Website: lowes
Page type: billing-address
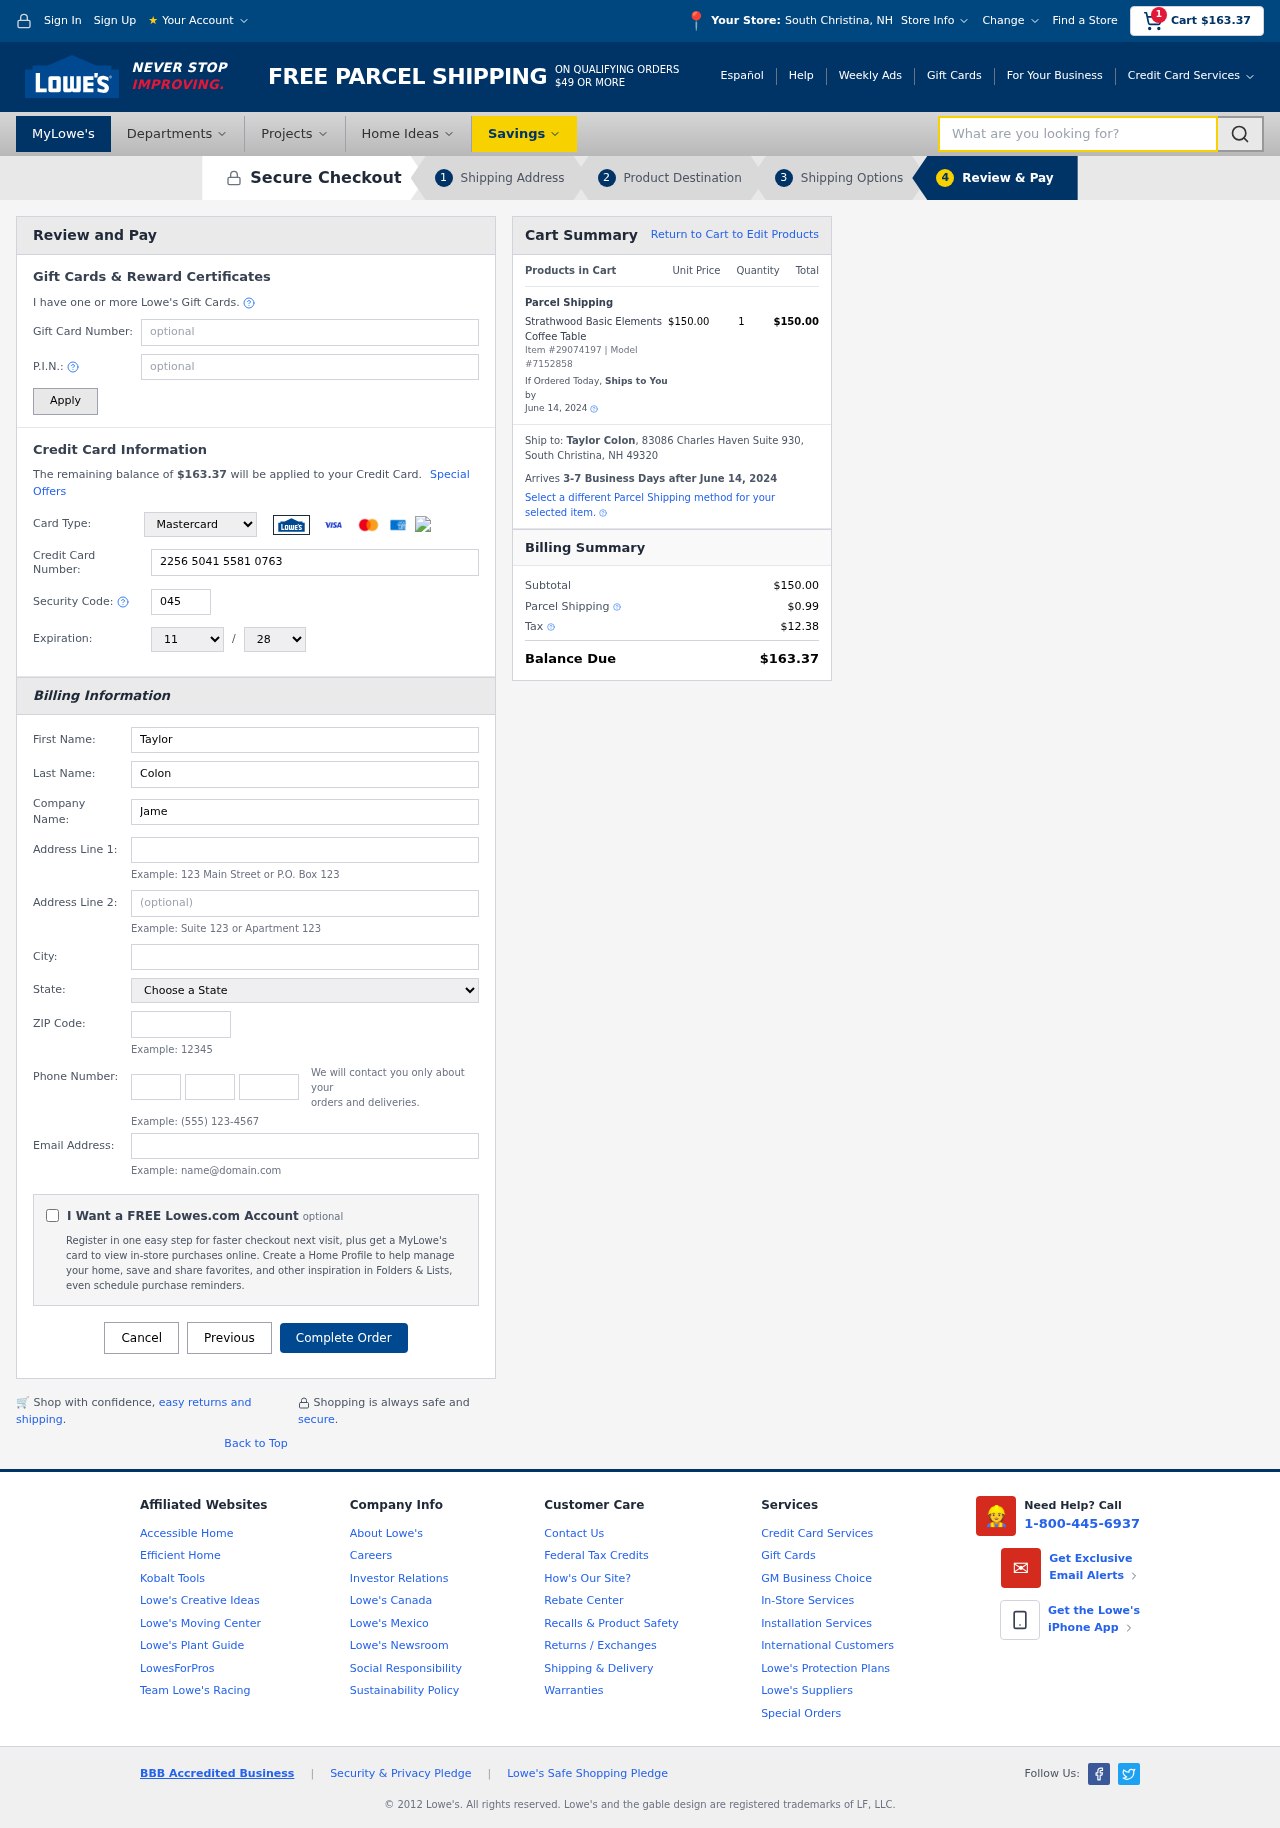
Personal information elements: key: PII_CARD_CVV
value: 045
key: PII_CARD_EXPIRY_MONTH
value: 11
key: PII_CARD_EXPIRY_YEAR
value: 28
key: PII_CARD_NUMBER
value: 2256 5041 5581 0763
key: PII_CARD_TYPE
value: Mastercard
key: PII_CITY
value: South Christina
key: PII_CITY_STATE
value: South Christina, NH
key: PII_COMPANY
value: James, Jarvis and Cook
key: PII_EMAIL
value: taylor_colon@hotmail.com
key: PII_FIRSTNAME
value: Taylor
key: PII_FULLNAME
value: Taylor Colon
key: PII_LASTNAME
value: Colon
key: PII_PHONE_AREA
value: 672
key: PII_PHONE_PREFIX
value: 983
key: PII_PHONE_SUFFIX
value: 5591
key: PII_POSTCODE
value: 49320
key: PII_STATE
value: New Hampshire
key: PII_STREET
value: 83086 Charles Haven Suite 930
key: PII_STREET2
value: Apt. 130
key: PII_CITY_STATE_ZIP
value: South Christina, NH 49320
Product elements: key: PRODUCT1_NAME
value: Strathwood Basic Elements Coffee Table
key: PRODUCT1_PRICE
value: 150
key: PRODUCT1_QUANTITY
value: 1
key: PRODUCT_ITEM_NUMBER
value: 29074197
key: PRODUCT_MODEL_NUMBER
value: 7152858
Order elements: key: ORDER_SUBTOTAL
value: $163.37
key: ORDER_TOTAL
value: $163.37
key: ORDER_SHIPPING_DATE
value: June 14, 2024
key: ORDER_SUBTOTAL
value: $150.00
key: ORDER_DELIVERY_DATE
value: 3-7 Business Days after June 14, 2024
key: ORDER_SHIPPING_DATE2
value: June 14, 2024
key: ORDER_SUBTOTAL2
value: $150.00
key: ORDER_SHIPPING_COST
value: $0.99
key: ORDER_TAX
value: $12.38
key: ORDER_TOTAL2
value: $163.37
Search elements: key: HEADER_SEARCH
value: What are you looking for?